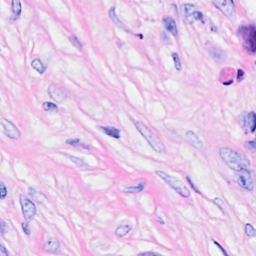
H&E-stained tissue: Breast